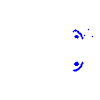
Particle: electron